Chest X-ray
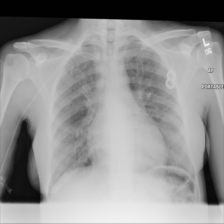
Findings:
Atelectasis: negative
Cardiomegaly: negative
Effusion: negative
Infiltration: negative
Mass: negative
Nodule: negative
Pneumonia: negative
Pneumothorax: negative
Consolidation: negative
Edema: negative
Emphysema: negative
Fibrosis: negative
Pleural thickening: negative
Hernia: negative